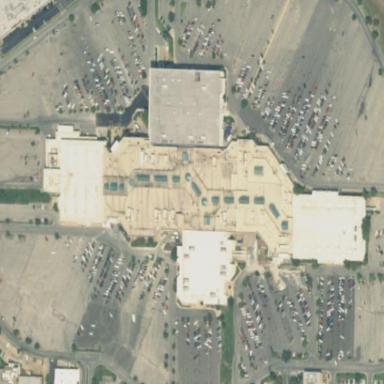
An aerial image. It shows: Retail area that is mall.